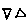
Label: triangle